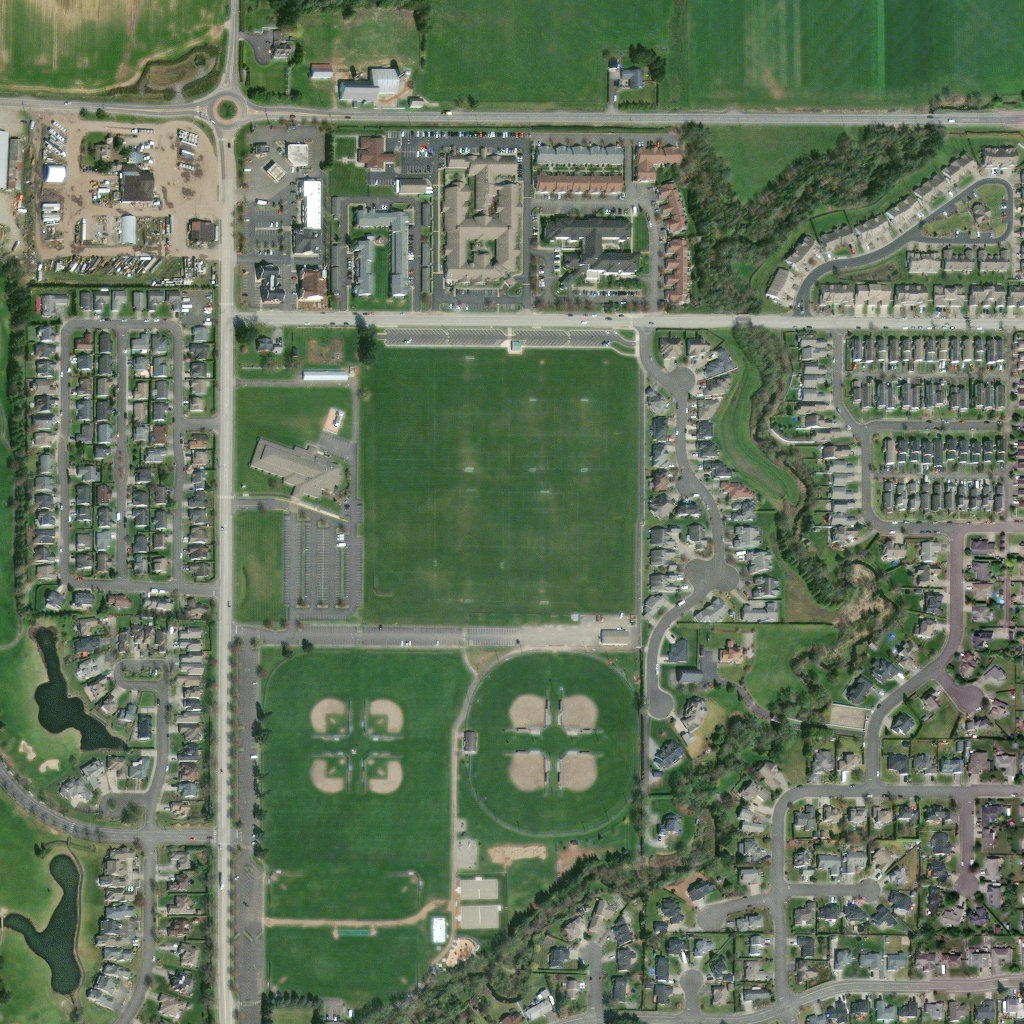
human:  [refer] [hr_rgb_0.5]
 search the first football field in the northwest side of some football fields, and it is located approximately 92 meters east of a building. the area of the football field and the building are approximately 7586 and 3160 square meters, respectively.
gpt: <box>[[42, 35, 49, 45, 0]]</box>

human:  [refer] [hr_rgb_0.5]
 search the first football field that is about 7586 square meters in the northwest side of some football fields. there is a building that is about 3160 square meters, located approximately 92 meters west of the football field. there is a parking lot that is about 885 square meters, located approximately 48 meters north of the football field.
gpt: <box>[[42, 35, 49, 45, 0]]</box>

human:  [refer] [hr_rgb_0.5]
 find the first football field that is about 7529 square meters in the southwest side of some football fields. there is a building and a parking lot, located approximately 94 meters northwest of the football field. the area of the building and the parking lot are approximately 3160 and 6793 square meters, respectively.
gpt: <box>[[42, 47, 49, 58, 0]]</box>

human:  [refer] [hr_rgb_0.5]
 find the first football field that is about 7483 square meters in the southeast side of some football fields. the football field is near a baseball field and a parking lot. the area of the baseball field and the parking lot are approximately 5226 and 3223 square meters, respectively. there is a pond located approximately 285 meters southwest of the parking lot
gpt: <box>[[49, 48, 56, 58, 0]]</box>

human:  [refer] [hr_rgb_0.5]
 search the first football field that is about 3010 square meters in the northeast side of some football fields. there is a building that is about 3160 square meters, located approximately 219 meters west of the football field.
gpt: <box>[[54, 39, 59, 45, 0]]</box>